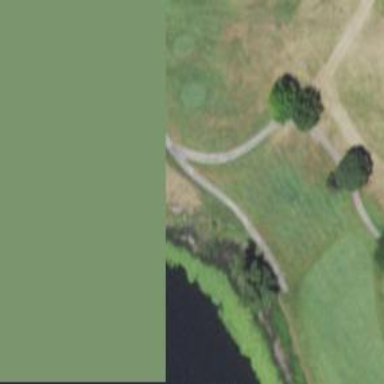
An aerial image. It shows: Path designated for golf carts.